Question: I am using GIT with Android Studio (means: I typially execute GIT from the UI and rely on Android Studio instead of using the command line). Now and then Android Studio gets into a detached head state for no reason as it looks to me.
I have my "HEAD", "master" and "origin/master" at the same commit. When I do a "compare" I get the result "Branch origin/master is fully merged into local "149c716" and vice versa.
When I try to merge the remote branch into the current, I get "Already up-to-date".
But when I make local changes and try to commit them to remote, I get a warning about "Detached Head".
What I did: I checked out a previous commit, compiled it to get the executables, then checked out the msot recent commit again without doing any changes.
I know there are posts about how to reconceile a detached head, but to me it looks as if I don't even have any.

--
I found this in the log, so it looks like a build file has not properly been excluded. And I think it happened because "build/*" was specified in gitignore, instead of "build/". Can I ignore the build file somehow or force a checkout which overwrites everything local? When I call "merge" it tells me there is nothing to merge.
'''
error: Your local changes to the following files would be overwritten by checkout:
build/intermediates/dex-cache/cache.xml
Please, commit your changes or stash them before you can switch branches.
Aborting
'''
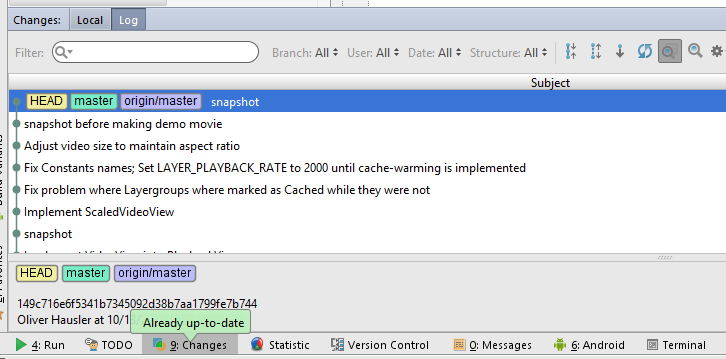
Answer: It isn't clear how Android studio is behaving but normally
'''
git checkout SHA
'''
Will always move you into detached head state.
If you are checked out to a branch, and want to make your copy of that branch point to a different commit you would use
'''
git reset --hard SHA
'''
Note that hard reset is not working directory safe.
If you are in detached head state you can get back out of it by typing
'''
git checkout BRANCH
'''